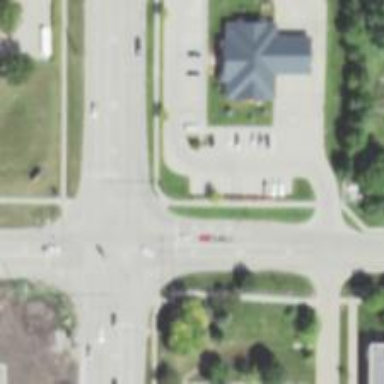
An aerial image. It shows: Unmarked road crossing.